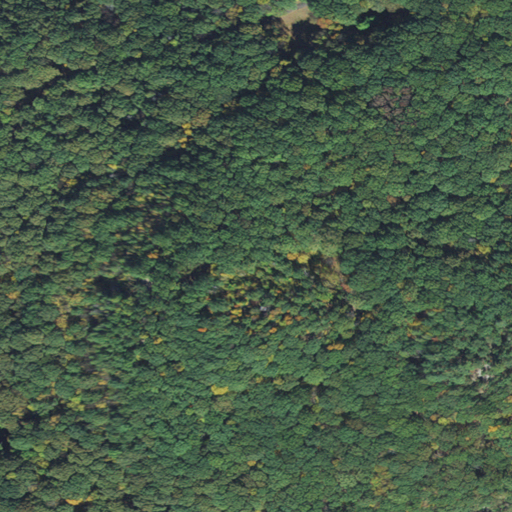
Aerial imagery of mountain in Massachusetts named Goat Peak containing deciduous forest, open development, and mixed forest